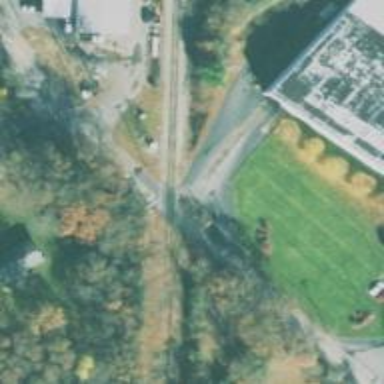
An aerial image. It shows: Railway level crossing.